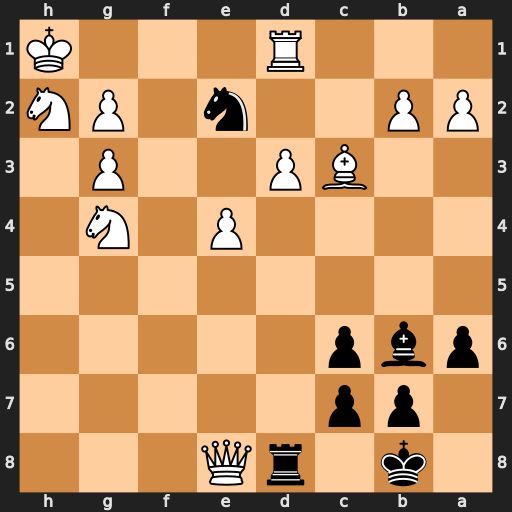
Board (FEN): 1k1rQ3/1pp5/pbp5/8/4P1N1/2BP2P1/PP2n1PN/3R3K
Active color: b
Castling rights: -
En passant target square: -
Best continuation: Nxg3#